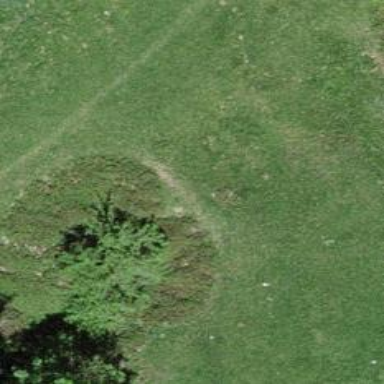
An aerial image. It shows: Sinkhole in natural setting.